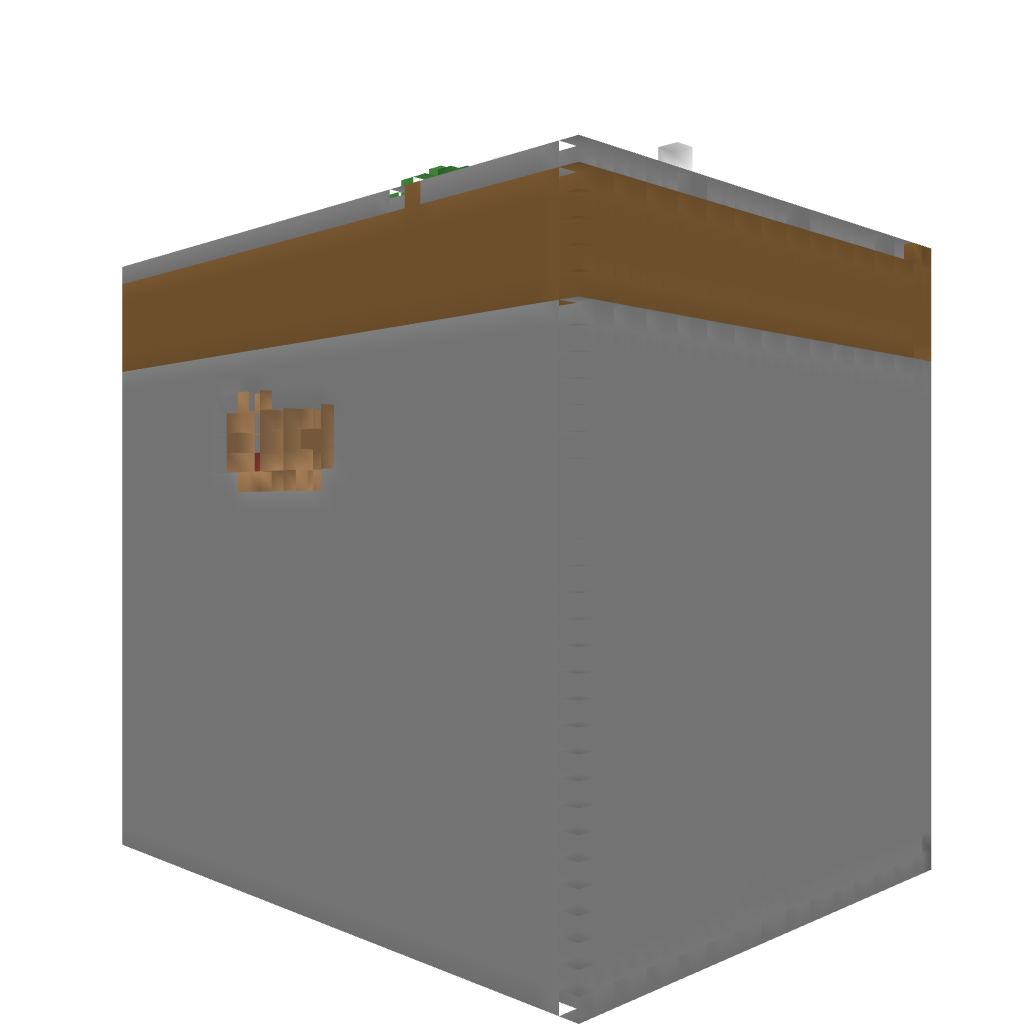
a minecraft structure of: Jungle base bad low quality